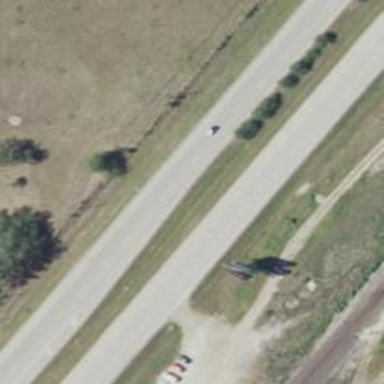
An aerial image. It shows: Trunk highway.